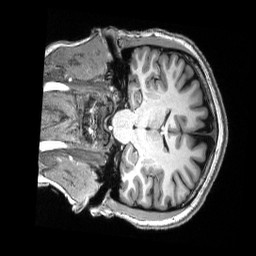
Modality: T1w
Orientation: coronal